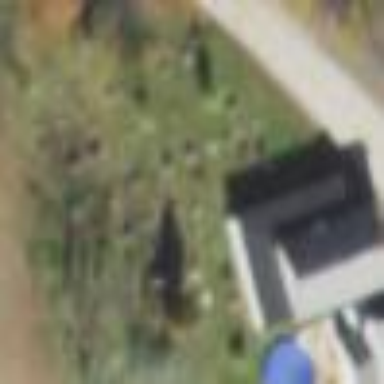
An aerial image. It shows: Cemetery.